Field crop: maize
Growth stage: 2
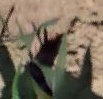
Species: maize